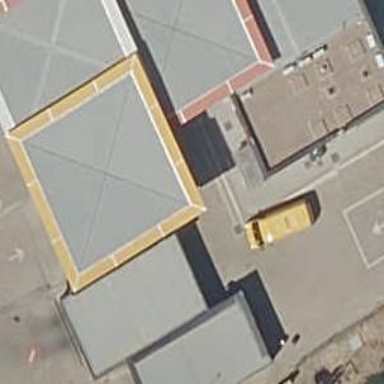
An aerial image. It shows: Building housing car wash facility.